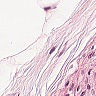
Metastatic tissue present: no